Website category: auto
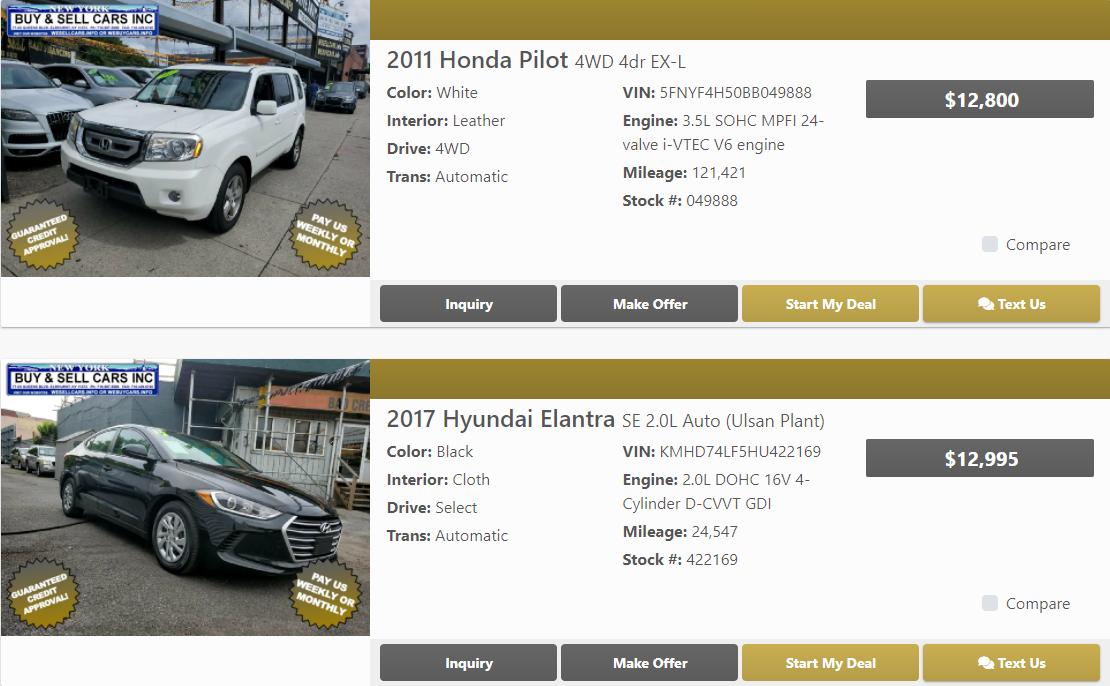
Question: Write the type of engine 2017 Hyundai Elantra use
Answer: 2.0L DOHC 16V 4-Cylinder D-CVVT GDI

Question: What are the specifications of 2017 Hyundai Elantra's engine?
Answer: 2.0L DOHC 16V 4-Cylinder D-CVVT GDI

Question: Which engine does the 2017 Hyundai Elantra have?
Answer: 2.0L DOHC 16V 4-Cylinder D-CVVT GDI

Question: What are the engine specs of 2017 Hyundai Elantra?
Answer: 2.0L DOHC 16V 4-Cylinder D-CVVT GDI

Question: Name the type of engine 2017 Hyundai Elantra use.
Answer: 2.0L DOHC 16V 4-Cylinder D-CVVT GDI

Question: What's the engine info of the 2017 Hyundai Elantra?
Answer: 2.0L DOHC 16V 4-Cylinder D-CVVT GDI

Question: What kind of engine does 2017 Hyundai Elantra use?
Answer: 2.0L DOHC 16V 4-Cylinder D-CVVT GDI

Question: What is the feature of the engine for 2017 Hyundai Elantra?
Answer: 2.0L DOHC 16V 4-Cylinder D-CVVT GDI

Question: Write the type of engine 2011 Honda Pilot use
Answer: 3.5L SOHC MPFI 24-valve i-VTEC V6 engine

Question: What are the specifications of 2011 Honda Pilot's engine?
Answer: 3.5L SOHC MPFI 24-valve i-VTEC V6 engine

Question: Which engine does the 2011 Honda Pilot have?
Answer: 3.5L SOHC MPFI 24-valve i-VTEC V6 engine

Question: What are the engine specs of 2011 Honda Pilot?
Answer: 3.5L SOHC MPFI 24-valve i-VTEC V6 engine

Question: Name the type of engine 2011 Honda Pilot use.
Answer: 3.5L SOHC MPFI 24-valve i-VTEC V6 engine

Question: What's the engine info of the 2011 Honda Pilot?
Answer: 3.5L SOHC MPFI 24-valve i-VTEC V6 engine

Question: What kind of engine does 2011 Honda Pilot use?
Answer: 3.5L SOHC MPFI 24-valve i-VTEC V6 engine

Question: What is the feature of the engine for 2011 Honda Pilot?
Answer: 3.5L SOHC MPFI 24-valve i-VTEC V6 engine

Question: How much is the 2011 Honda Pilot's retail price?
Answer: $12,800

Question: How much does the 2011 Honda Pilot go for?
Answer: $12,800

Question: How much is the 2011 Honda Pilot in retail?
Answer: $12,800

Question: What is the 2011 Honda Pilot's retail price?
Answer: $12,800

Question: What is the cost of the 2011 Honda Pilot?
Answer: $12,800

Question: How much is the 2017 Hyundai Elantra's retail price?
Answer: $12,995

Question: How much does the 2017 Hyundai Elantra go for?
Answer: $12,995

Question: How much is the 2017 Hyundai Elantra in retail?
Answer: $12,995

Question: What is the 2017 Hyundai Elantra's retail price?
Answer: $12,995

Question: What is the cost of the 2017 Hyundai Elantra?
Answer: $12,995

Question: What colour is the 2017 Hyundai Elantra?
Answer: Black

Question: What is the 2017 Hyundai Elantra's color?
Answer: Black

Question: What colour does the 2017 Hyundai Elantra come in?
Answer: Black

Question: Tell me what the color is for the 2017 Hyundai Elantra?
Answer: Black

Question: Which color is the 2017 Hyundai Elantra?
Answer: Black

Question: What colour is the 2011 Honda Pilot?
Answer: White

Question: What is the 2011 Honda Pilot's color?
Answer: White

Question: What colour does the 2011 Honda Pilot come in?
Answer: White

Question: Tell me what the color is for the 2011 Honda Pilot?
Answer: White

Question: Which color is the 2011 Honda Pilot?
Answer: White

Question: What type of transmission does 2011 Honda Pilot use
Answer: Automatic

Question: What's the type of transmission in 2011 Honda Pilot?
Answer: Automatic

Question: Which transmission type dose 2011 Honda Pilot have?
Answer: Automatic

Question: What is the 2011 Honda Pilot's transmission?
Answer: Automatic

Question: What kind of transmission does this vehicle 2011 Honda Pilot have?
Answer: Automatic

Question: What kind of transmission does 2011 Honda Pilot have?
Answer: Automatic

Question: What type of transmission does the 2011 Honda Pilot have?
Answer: Automatic

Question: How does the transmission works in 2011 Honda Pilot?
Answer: Automatic

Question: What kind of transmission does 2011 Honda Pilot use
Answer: Automatic

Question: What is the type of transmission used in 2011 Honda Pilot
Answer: Automatic

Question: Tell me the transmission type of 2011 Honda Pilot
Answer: Automatic

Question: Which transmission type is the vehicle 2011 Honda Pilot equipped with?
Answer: Automatic

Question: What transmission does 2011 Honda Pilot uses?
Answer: Automatic

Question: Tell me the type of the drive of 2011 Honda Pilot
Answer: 4WD

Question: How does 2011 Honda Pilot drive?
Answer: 4WD

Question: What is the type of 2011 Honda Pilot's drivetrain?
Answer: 4WD

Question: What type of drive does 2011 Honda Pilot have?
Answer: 4WD

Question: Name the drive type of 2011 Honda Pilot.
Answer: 4WD

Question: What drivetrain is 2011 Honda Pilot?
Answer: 4WD

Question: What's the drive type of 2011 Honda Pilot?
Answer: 4WD

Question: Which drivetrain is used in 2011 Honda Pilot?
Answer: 4WD

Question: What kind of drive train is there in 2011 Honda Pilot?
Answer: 4WD

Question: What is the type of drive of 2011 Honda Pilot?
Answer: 4WD

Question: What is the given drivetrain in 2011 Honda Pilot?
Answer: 4WD

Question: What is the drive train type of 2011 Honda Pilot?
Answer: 4WD

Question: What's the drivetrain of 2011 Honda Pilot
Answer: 4WD

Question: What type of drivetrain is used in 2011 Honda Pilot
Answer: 4WD

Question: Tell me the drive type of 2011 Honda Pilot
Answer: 4WD